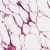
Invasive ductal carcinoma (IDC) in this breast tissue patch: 0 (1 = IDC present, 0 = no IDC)